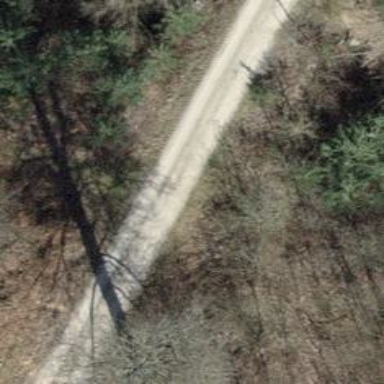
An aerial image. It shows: Dirt path.